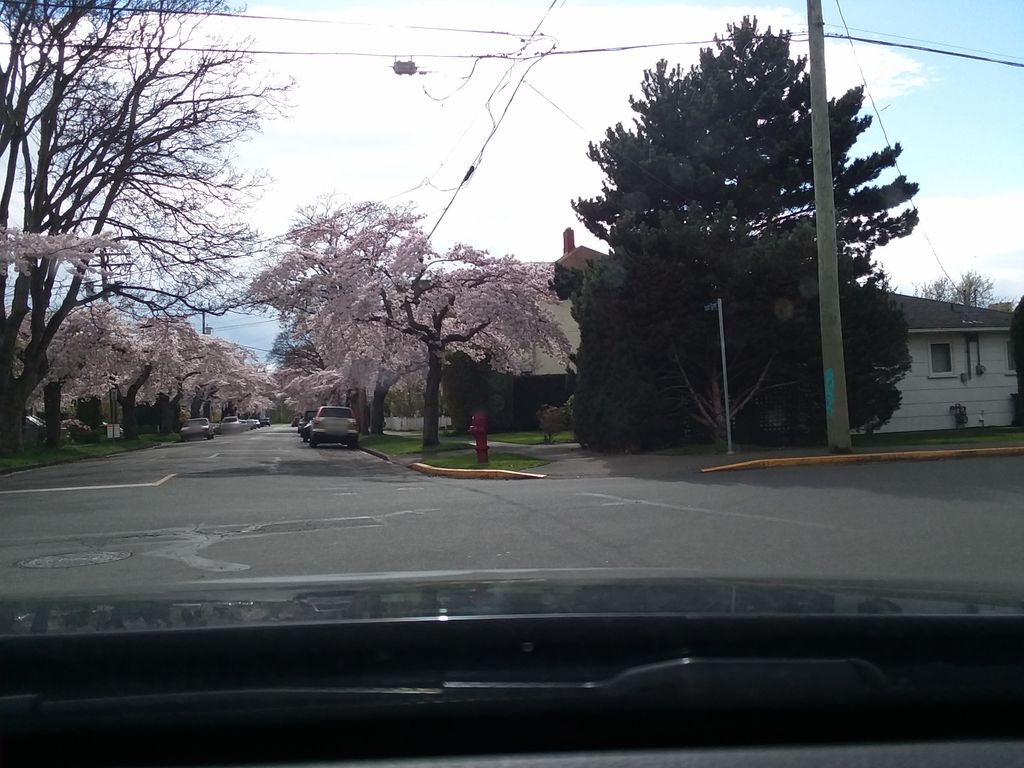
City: victoria